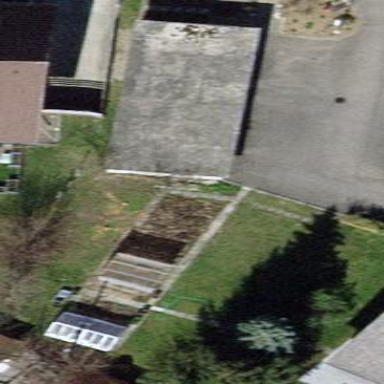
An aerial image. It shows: Garage building.